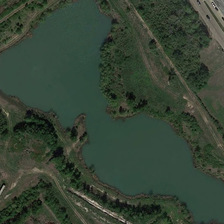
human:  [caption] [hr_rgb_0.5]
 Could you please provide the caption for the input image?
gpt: many green trees are around an irregular pond .

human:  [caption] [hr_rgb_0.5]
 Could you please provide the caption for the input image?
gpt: many green trees are around an irregular pond .

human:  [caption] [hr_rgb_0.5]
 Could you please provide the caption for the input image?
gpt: many green trees are around an irregular pond .

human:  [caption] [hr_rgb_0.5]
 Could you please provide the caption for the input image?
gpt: many green trees are around an irregular pond .

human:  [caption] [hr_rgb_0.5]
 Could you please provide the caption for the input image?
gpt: many green trees are around an irregular pond .